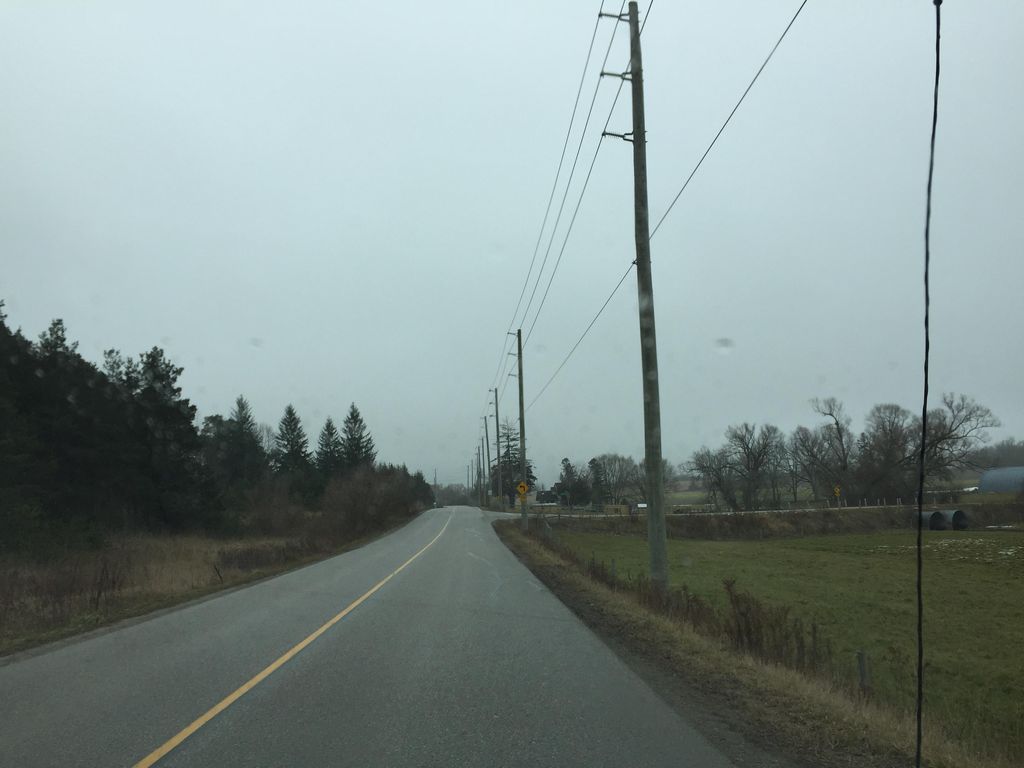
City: kitchener-waterloo